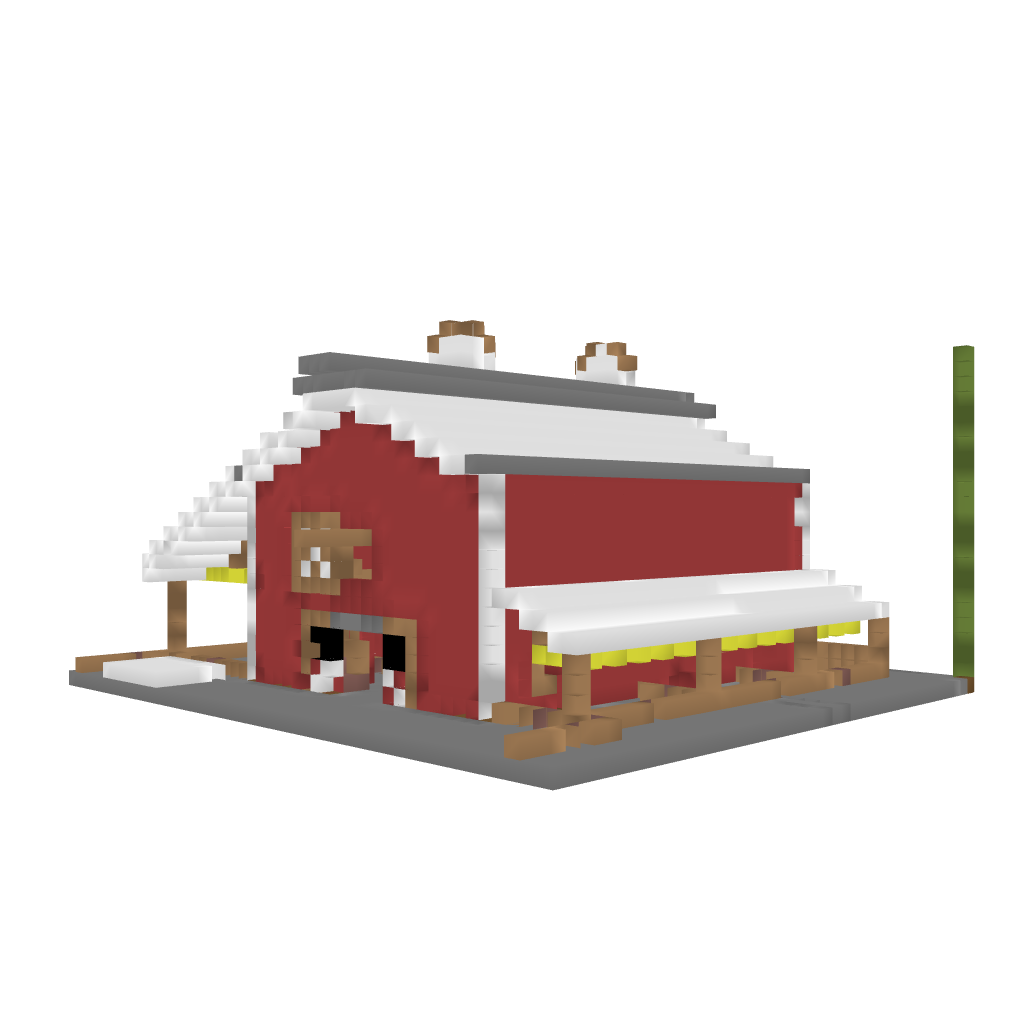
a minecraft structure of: Barn with hay loft high quality